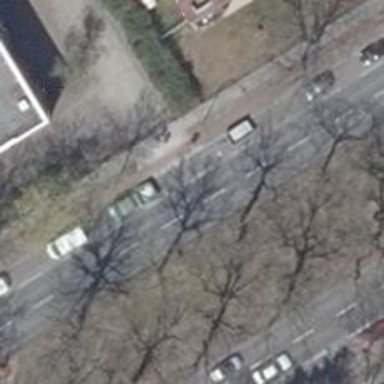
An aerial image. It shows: Asphalt road classified as primary highway with cycle track on the right side and parking lane also on the right side.